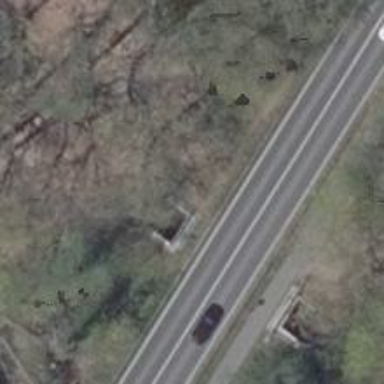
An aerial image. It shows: Tunnel path on the ground.